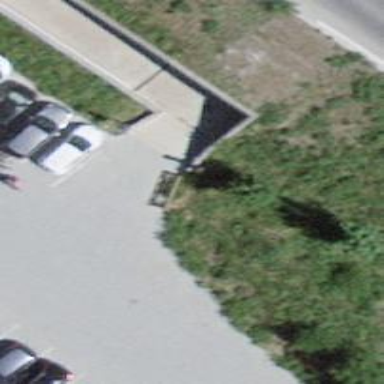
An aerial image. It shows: Road with steps.